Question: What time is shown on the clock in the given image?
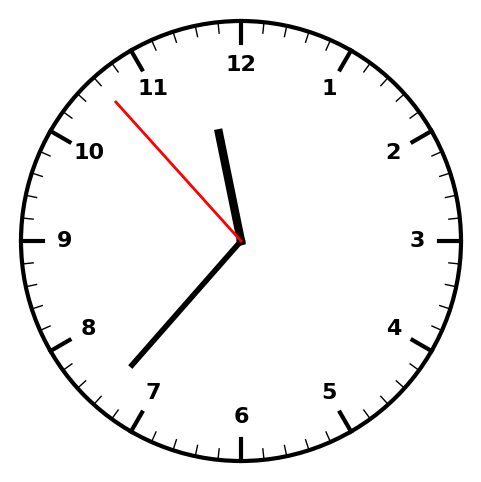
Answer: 11:36:53